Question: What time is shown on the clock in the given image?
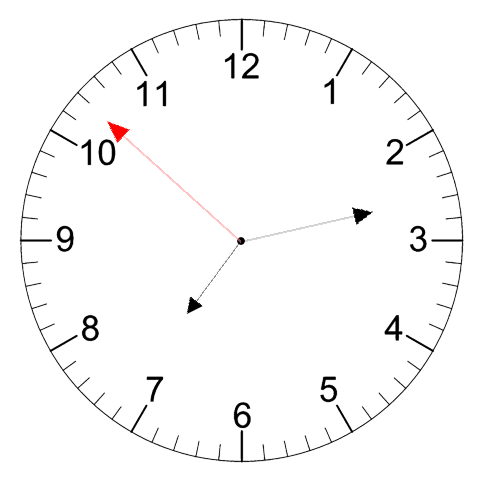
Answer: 07:12:52